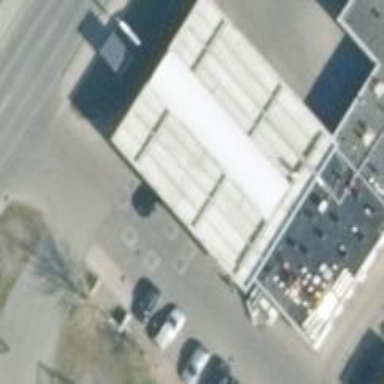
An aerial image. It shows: Fuel station.